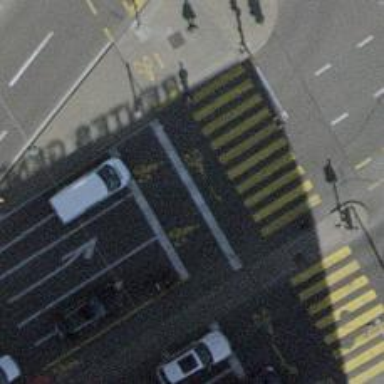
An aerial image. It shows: Road with traffic signals.